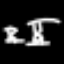
Label: hourglass